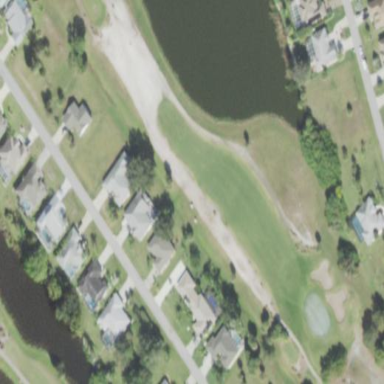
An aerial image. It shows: Golf fairway surrounded by grass.